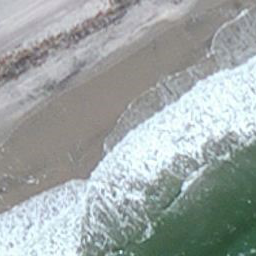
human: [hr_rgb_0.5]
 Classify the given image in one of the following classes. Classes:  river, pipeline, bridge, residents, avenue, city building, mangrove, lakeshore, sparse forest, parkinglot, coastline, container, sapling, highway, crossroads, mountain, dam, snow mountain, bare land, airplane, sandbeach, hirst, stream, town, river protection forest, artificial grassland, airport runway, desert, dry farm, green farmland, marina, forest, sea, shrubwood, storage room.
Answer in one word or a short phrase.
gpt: coastline